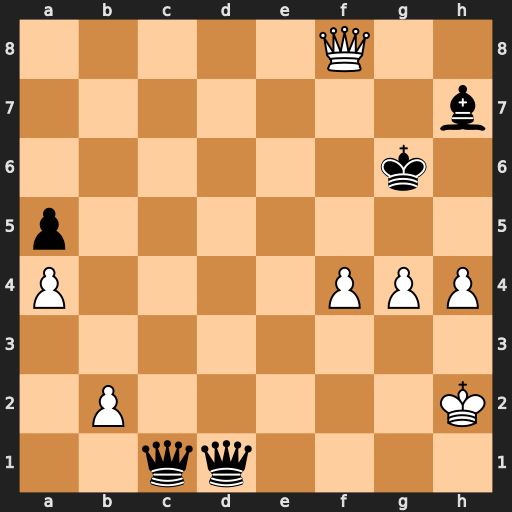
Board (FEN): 5Q2/7b/6k1/p7/P4PPP/8/1P5K/2qq4
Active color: w
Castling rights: -
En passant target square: -
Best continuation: f5#